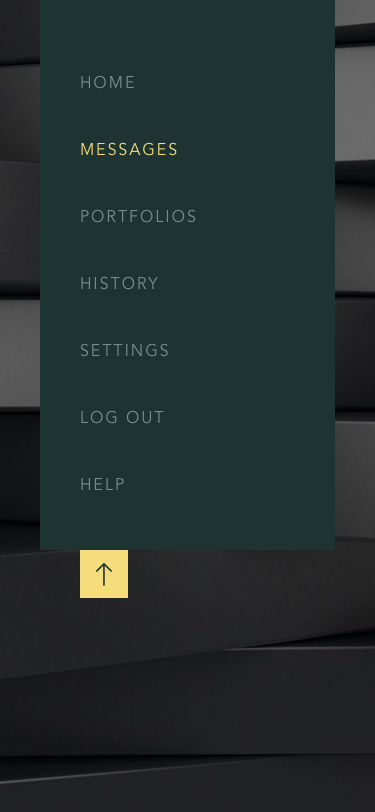
Text in this UI design:
Home
Messages
Portfolios
History
Settings
Log Out
help